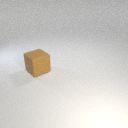
large brown rubber cube